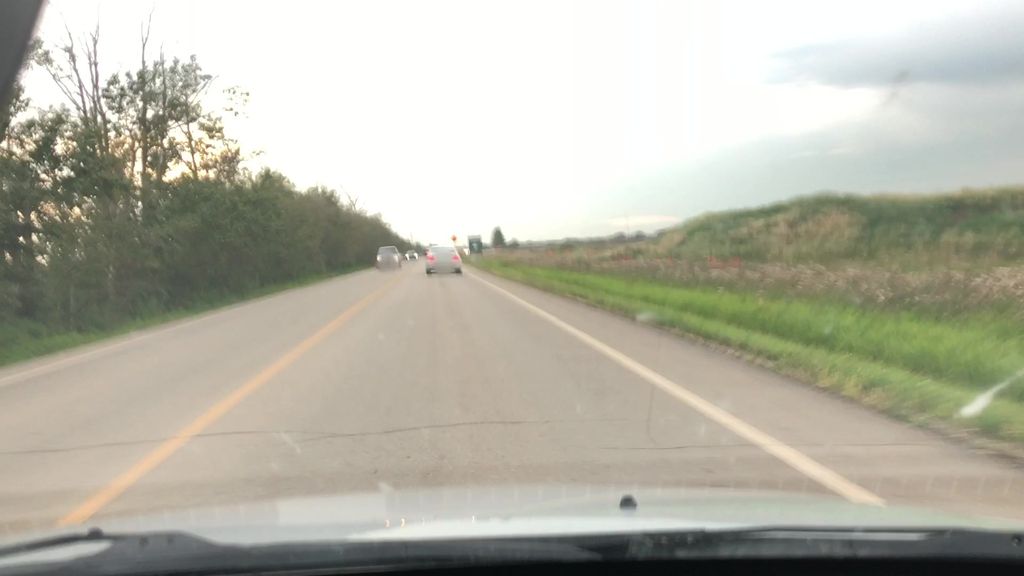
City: edmonton